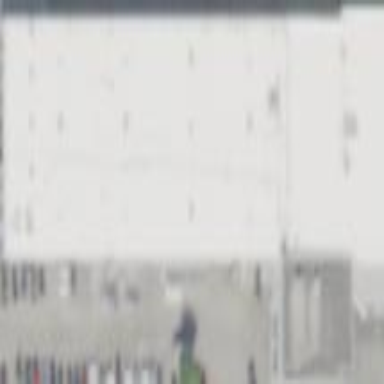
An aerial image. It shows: Building that houses car shop.